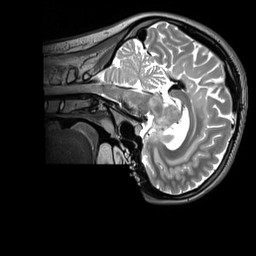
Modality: T2w
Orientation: sagittal
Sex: female
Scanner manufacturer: siemens
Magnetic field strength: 3 T
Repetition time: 3.2 s
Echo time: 0.409 s